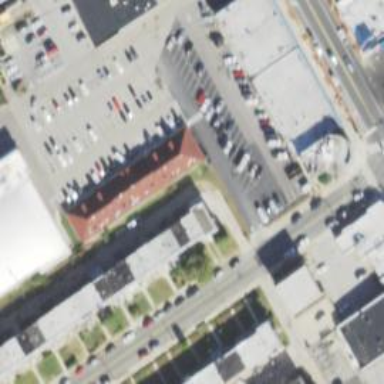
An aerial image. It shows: Commercial building.